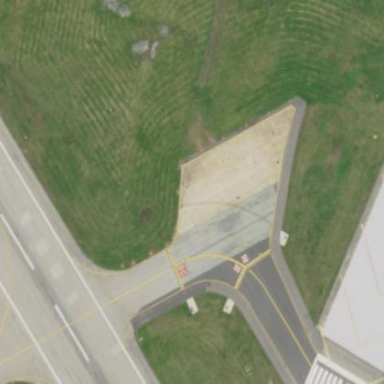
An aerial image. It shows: Apron at the airport.